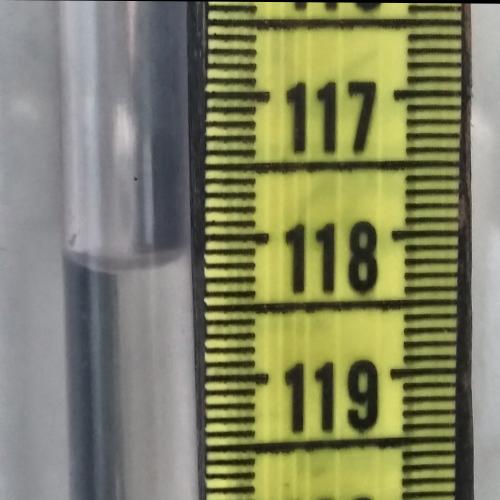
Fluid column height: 118.2 cm